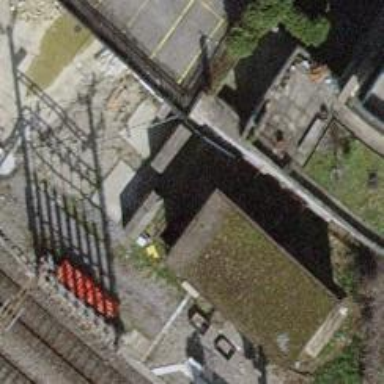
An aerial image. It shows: Railway buffer stop.